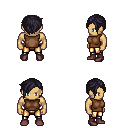
a pixel art fantasy rpg character, male body template, human, tanned skin, brown sleeveless shirt, gold greaves, raven pixie cut hairstyle, maroon shoes, four views (front, back, left, right), 2x2 character sprite sheet, small pixel art, hard edges, no anti-aliasing